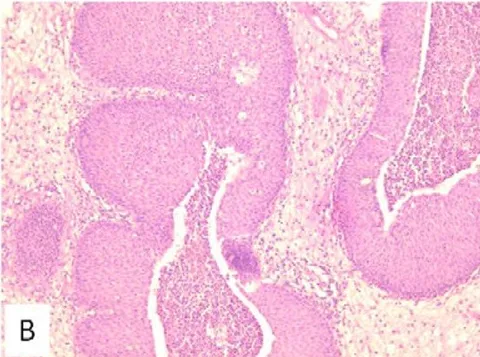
(HEx100) slightly higher magnification showing the endophytic pattern of growth of benign non-keratinizing squamous epithelium.
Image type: pathology (h&e)